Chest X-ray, AP view. Patient: 30 years old, sex F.
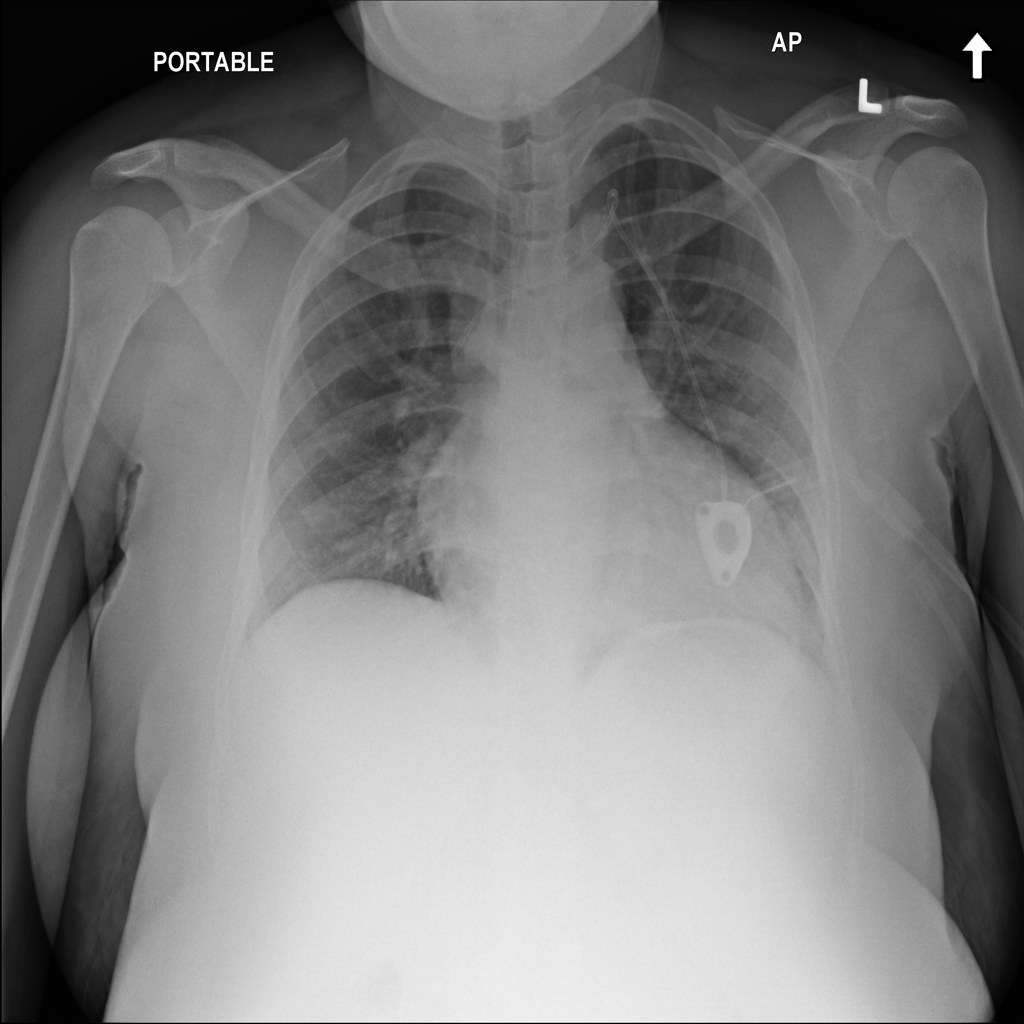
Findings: No Finding